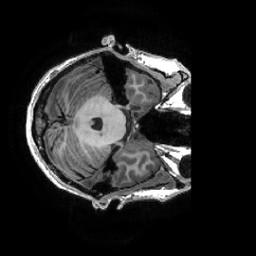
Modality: T1w
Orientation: axial
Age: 31
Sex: male
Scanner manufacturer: ge
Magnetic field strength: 3 T
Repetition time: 0.0073 s
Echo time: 0.003 s